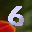
Label: 6